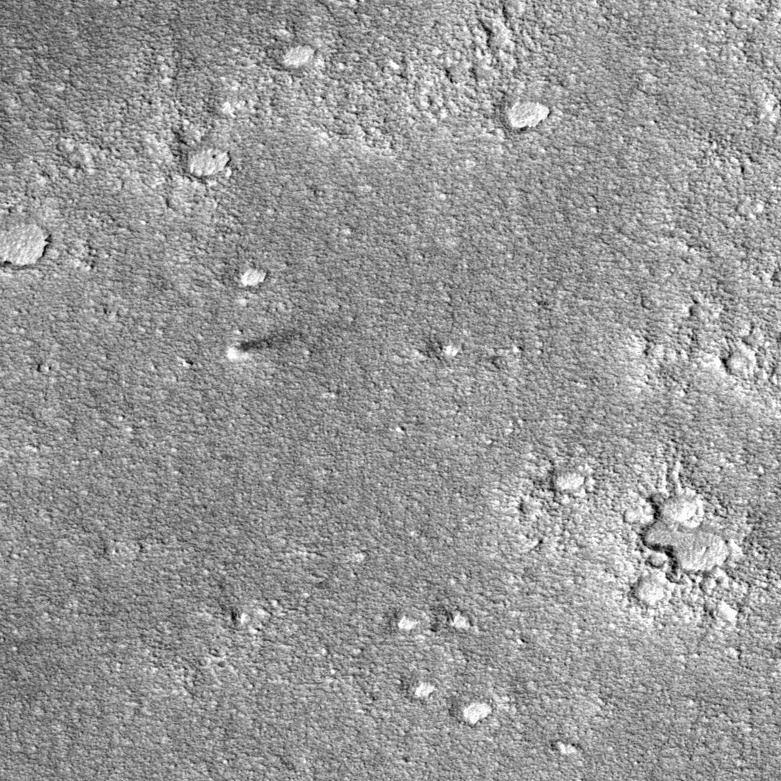
Label: dustdevil